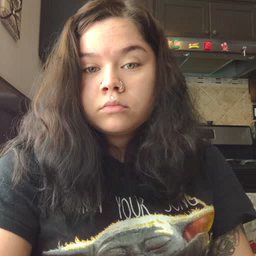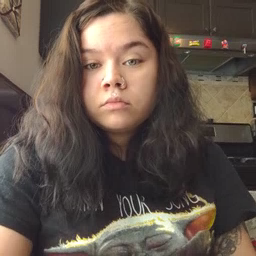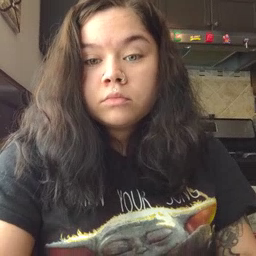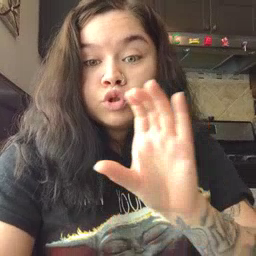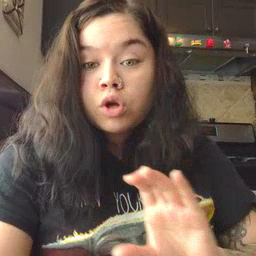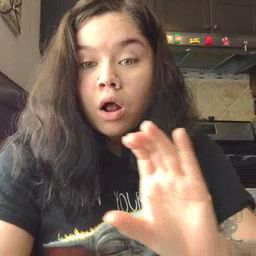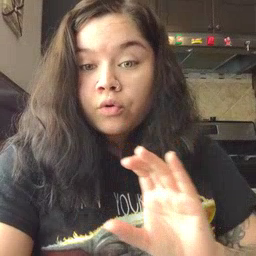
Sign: chocolate